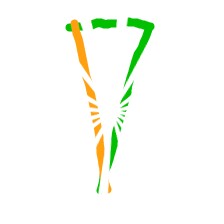
Shape: triangle